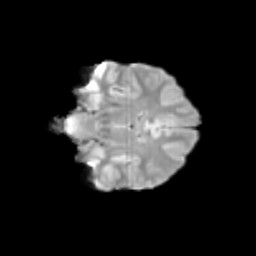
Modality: T2w
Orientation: coronal
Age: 12
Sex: female
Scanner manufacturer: siemens
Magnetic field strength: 3 T
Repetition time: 3.8 s
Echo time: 0.07 s